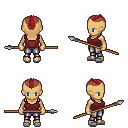
a pixel art fantasy rpg character, female body template, human, tanned skin, maroon pirate shirt, metal pants, brunette short mohawk hairstyle, white slippers, spear, four views (front, back, left, right), 2x2 character sprite sheet, small pixel art, hard edges, no anti-aliasing